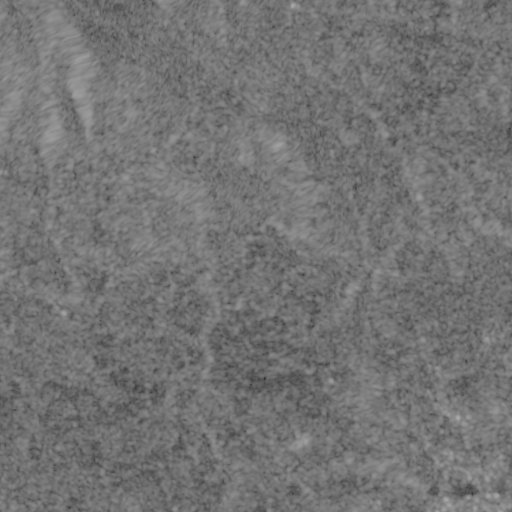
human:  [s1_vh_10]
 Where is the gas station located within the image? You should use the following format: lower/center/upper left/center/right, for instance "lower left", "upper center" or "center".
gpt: The gas station is located in the lower right of the image.
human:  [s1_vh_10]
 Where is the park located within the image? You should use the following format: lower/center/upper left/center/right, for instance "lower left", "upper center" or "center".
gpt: The park is located in the lower right of the image.
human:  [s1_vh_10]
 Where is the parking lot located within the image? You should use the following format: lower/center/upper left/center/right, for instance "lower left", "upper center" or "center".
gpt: The parking lot is located in the lower right of the image.
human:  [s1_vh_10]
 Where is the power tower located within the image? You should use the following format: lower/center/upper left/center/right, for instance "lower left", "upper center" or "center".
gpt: The power tower is located in the center left of the image.
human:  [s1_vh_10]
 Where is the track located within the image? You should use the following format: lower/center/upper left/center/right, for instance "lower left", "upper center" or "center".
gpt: The track is located in the lower right of the image.
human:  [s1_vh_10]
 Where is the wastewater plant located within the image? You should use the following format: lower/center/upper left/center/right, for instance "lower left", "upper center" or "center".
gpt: The wastewater plant is located in the lower right of the image.
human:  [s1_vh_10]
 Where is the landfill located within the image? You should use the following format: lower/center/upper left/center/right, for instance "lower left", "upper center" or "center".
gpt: There is no landfill in the image.

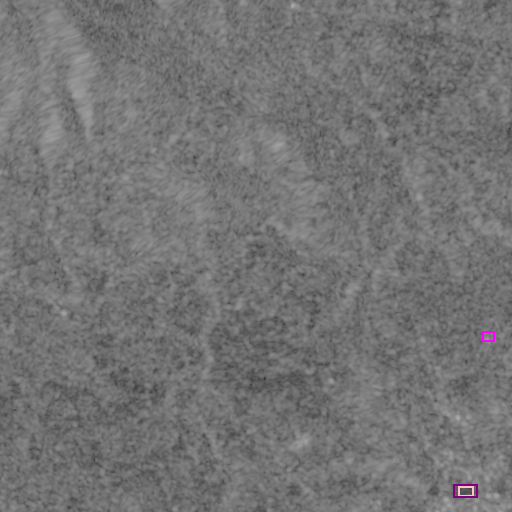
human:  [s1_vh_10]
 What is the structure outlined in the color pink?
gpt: The structure outlined in pink is a park.
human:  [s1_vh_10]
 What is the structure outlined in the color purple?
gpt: The structure outlined in purple is a track.
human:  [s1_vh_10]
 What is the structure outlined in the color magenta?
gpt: The structure outlined in magenta is a wastewater plant.
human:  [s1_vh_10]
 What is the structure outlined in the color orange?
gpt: There is no orange outline.